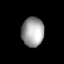
Tissue: lung
Cell type: Endothelial cells
Senescence score: 0.7102
Nuclear area (px): 647
Mean DAPI intensity: 158.675